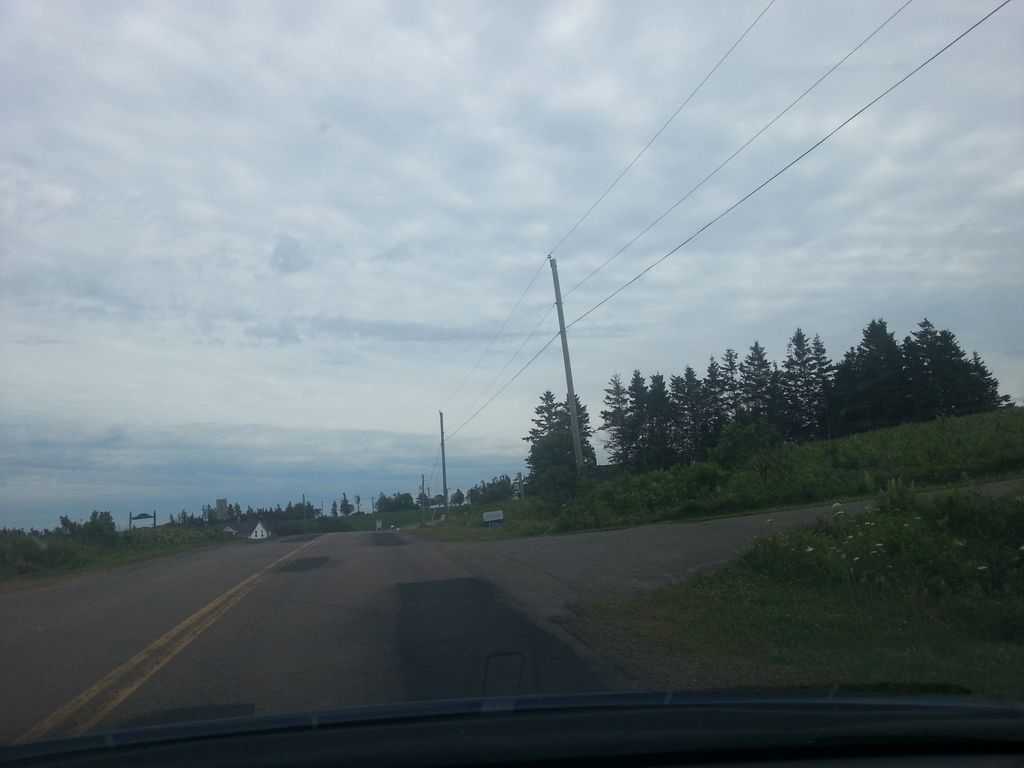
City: charlottetown